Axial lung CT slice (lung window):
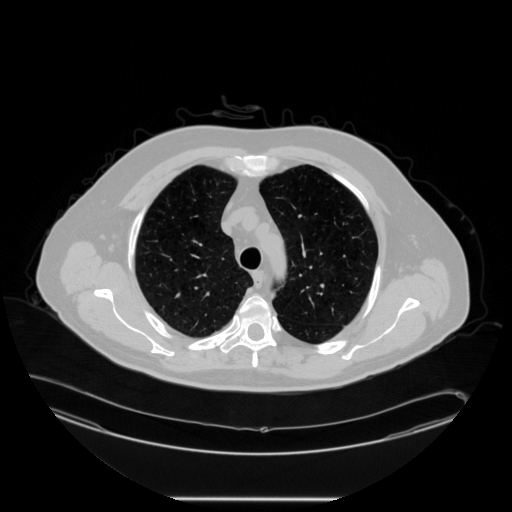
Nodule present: no